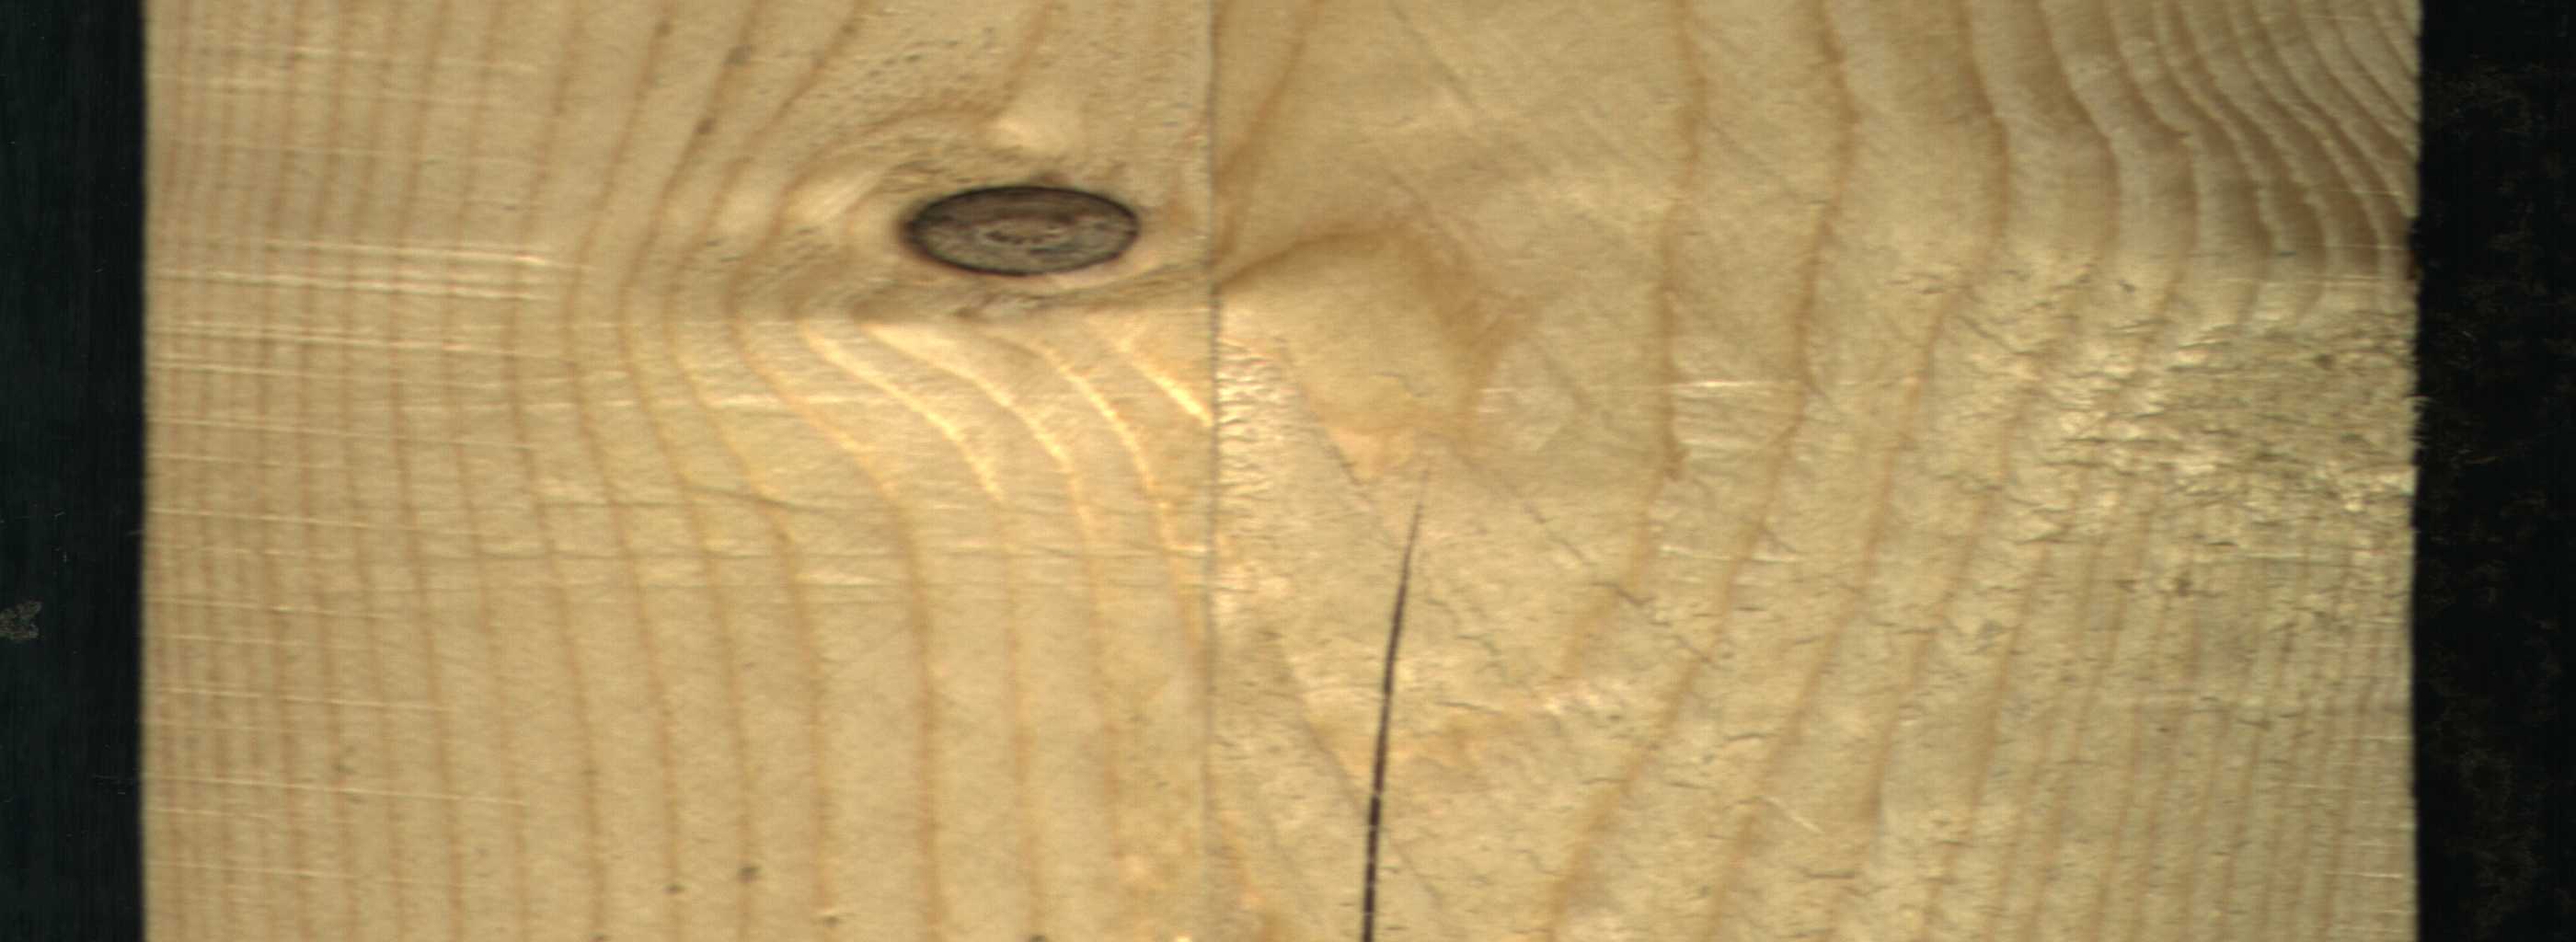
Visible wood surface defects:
Crack
Dead_Knot